Question: I am using Dymola, and I want a Modelica script that enables to capture the diagram of my model after simulation:

I know how to do it manually in Dymola, so if I click "Tools" - " Image", then I can export the image.
That's why I think there would be a way to do it with a Modelica script.
I tried to look into the "Dymola User Manual","commands window" in Dymola and google it, but I couldn't find out the solution so far.
Does anyone know whether it is possible or not?
If your answer is yes, then could you help me with this topic?
Thanks in advance!
*Maybe previous picture was confusing, so I updated the picture. My goal is to take screenshots with updated number. (eg. 5K of subcooling and 6000W of condenser performance)
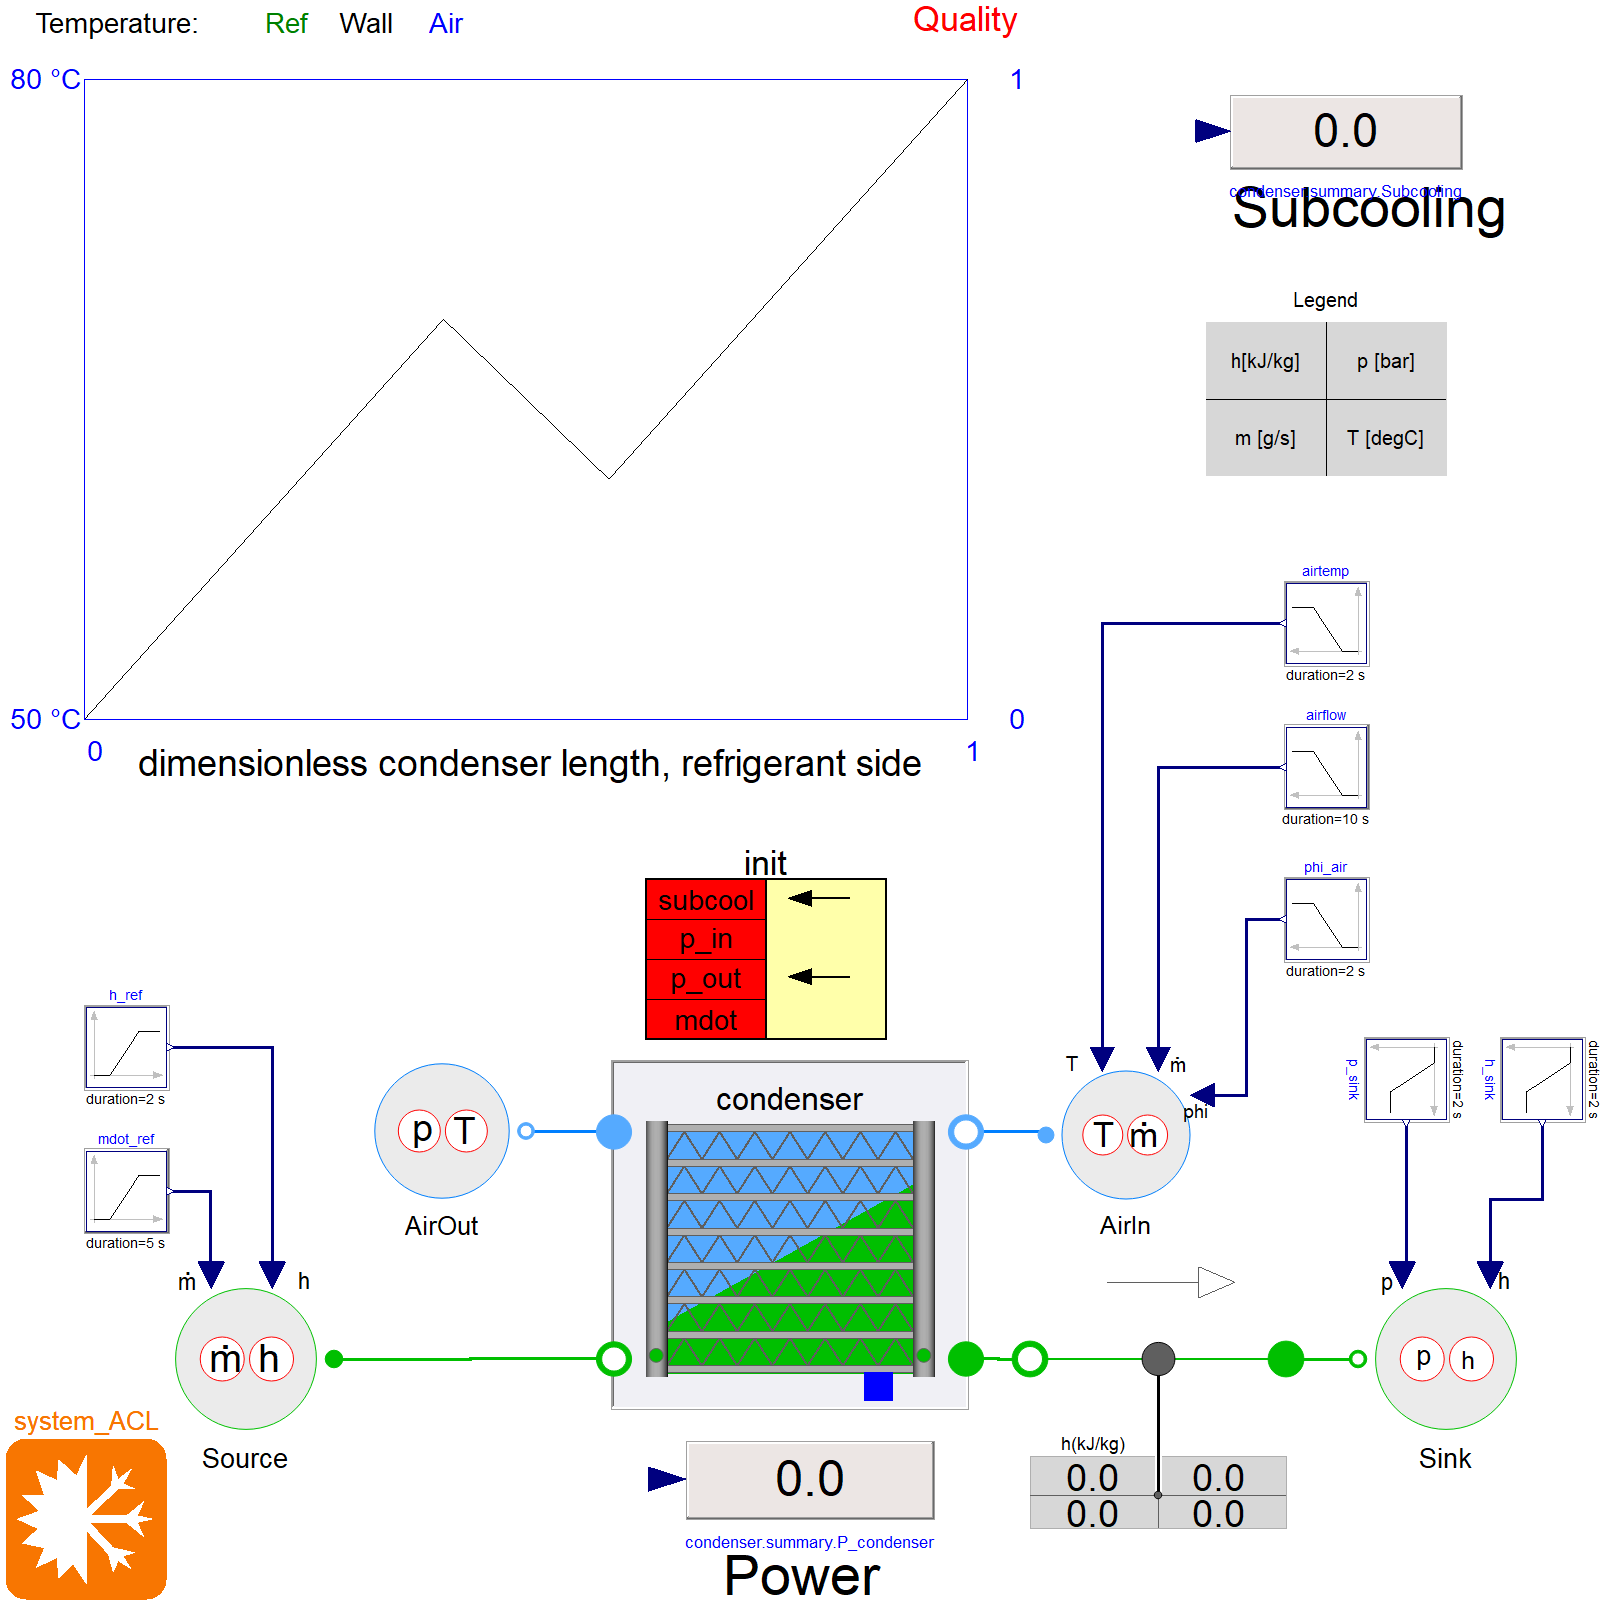
Answer: The answer by Hans Olsson was fine originally, but meanwhile the question got more precise and 'exportDiagram' is of no use any more. Apparently the exported model diagram is created from the Modelica code, so animations and hence simulation results are not visible.
I guess your only solution is to use an external program which takes screenshots. Windows lacks support for that, but there are multiple tools. See the answers to <URL> for details.
I picked nircmd.exe, which allows us to create a screenshot after a wait time.
With the Modelica function below you can simulate a model and it will automatically capture a screenshot of your whole screen when the simulation has finished. The screenshot should include Dymola and your model in the diagram layer. I had to trick a bit to make sure that no black cmd window is on the screenshot. Check the code for details.
'''
function simshot "Simulate given model and take a screenshot of the diagram layer"
input String mdl="MyExample" "Simulation model";
input Real t_stop=10 "Simulation stop time";
input String out_dir = "." "Output directory for screenshot. Default is working directory.";
protected
final parameter String png = out_dir + "/" + mdl + ".png";
Boolean _ "Dummy variable for return values of no interest";
Boolean ok;
algorithm
_ :=instantiateModel(mdl); // Make sure that the model is the currently displayed model
ok := simulateModel(mdl, stopTime=t_stop); // simulate
if not ok then
Modelica.Utilities.Streams.error("Simulation failed");
end if;
_ :=switchToModelingMode(); // Go to modeling moode
_ :=switchLayer(2); // and to the diagram layer of the model
_ :=animationTime(t_stop); // make sure the animation displays the value of simulation end
// The "command" call spawns a cmd window, which is visible on the screenshot
// Hence we use start to launch a separate process and wait a little, to make sure that
// the cmd window is closed.
Modelica.Utilities.System.command("start nircmd.exe cmdwait 500 savescreenshot " + png);
annotation(__Dymola_interactive=true);
end simshot ;
'''